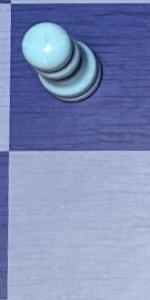
Label: Empty